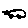
Label: car